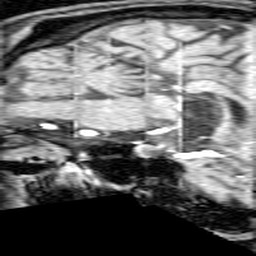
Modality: angio
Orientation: sagittal
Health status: ill
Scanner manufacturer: siemens
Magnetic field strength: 1.5 T
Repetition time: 0.039 s
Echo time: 0.00502 s